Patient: sex M, age 37
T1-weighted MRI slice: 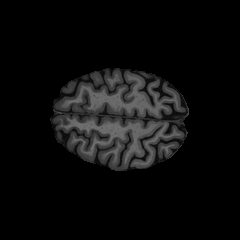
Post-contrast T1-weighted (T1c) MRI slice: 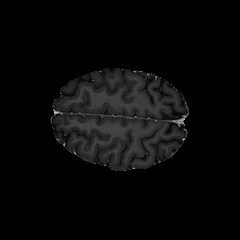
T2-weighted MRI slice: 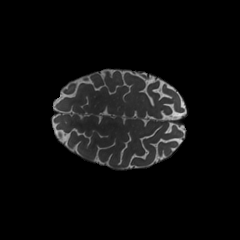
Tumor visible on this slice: no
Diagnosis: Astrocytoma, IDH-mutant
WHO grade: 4